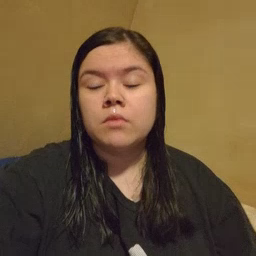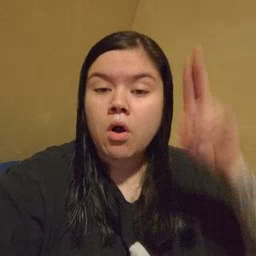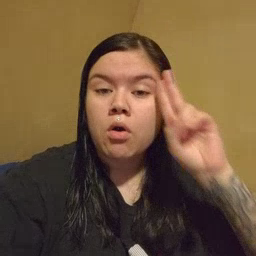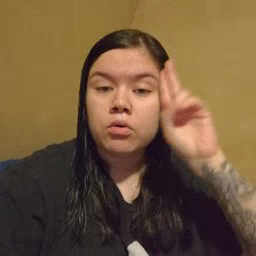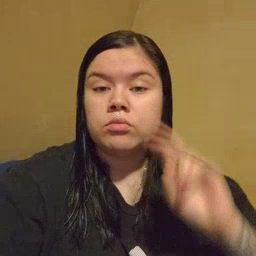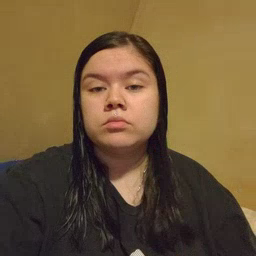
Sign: uncle